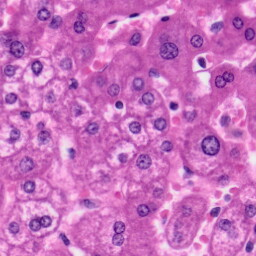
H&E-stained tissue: Liver